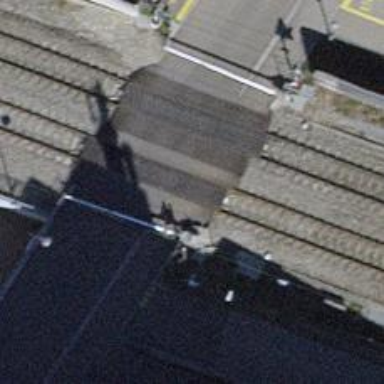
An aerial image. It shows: Railway crossing with full barrier.